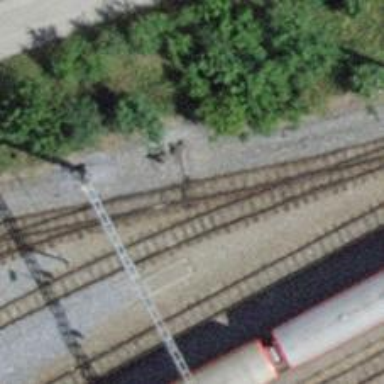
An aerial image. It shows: Railway switch.